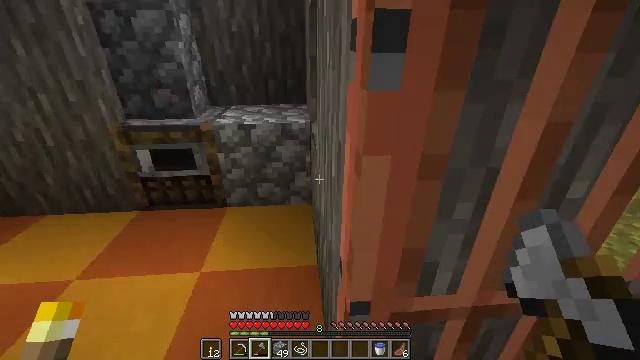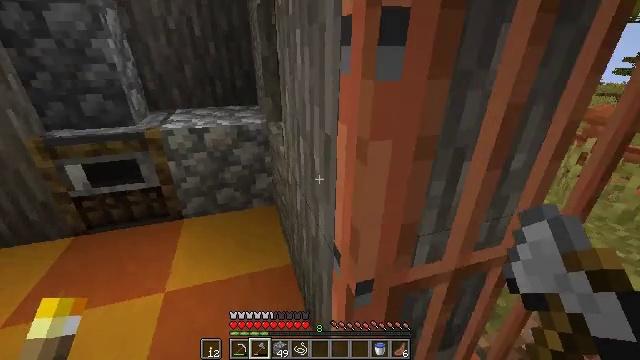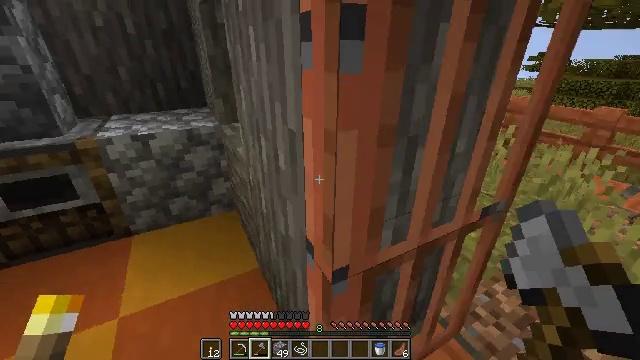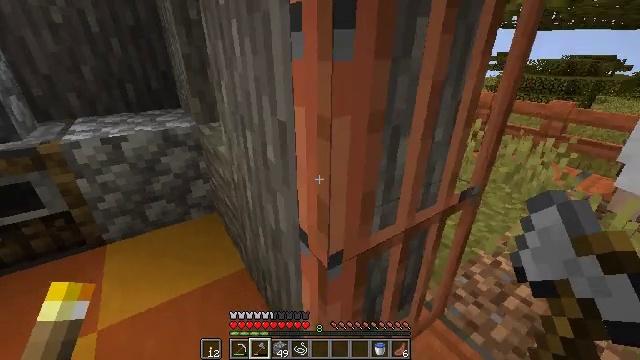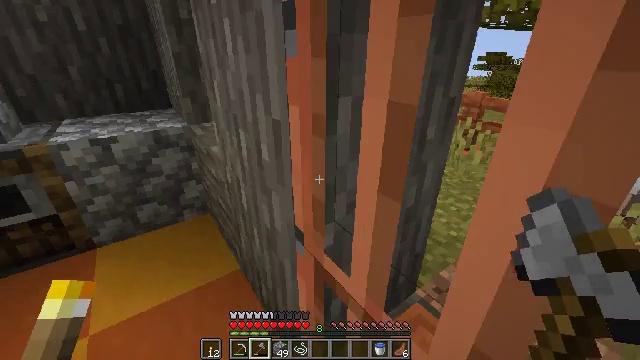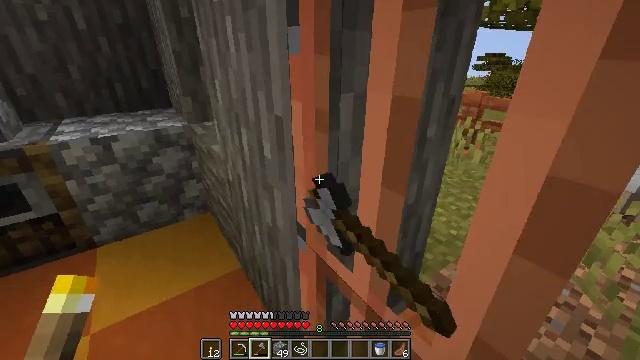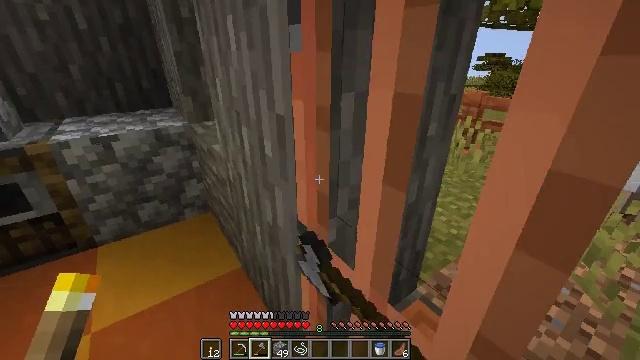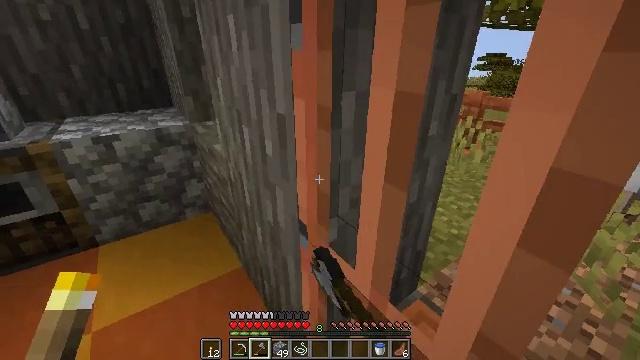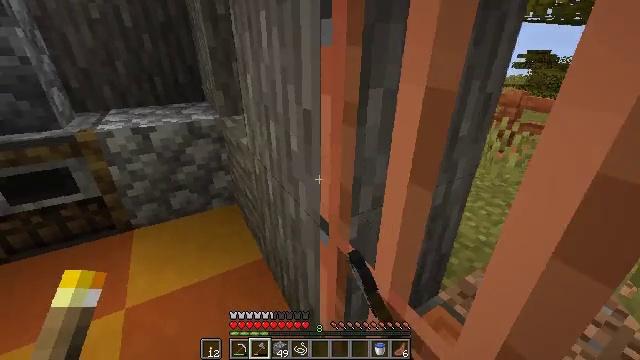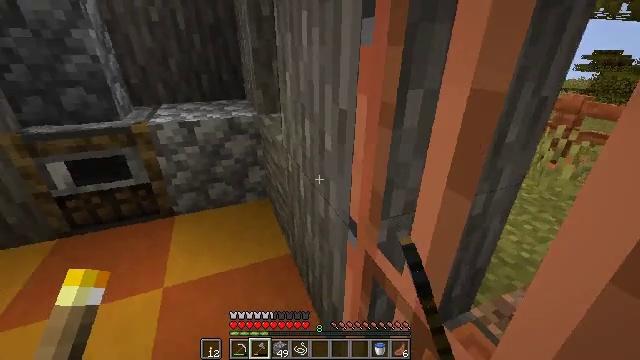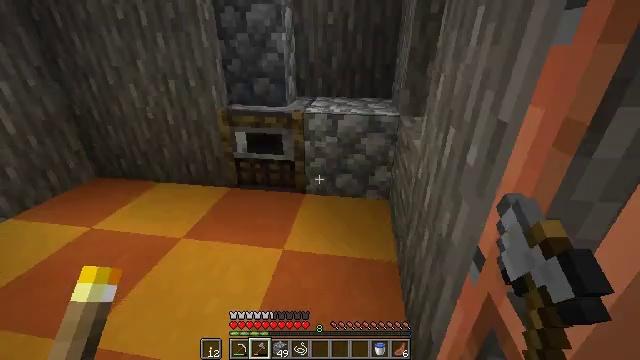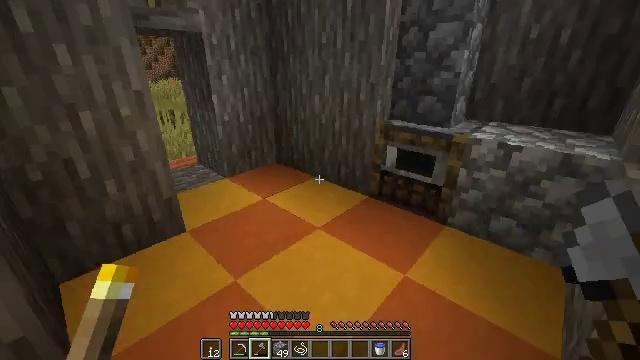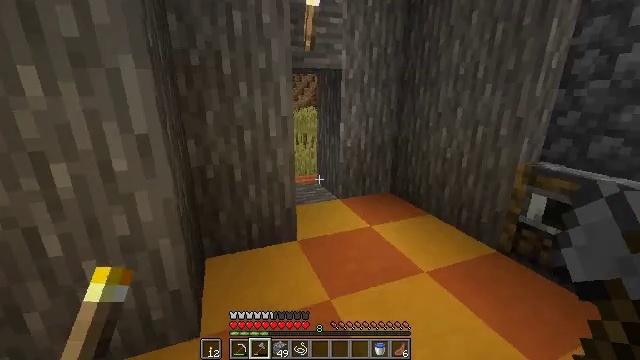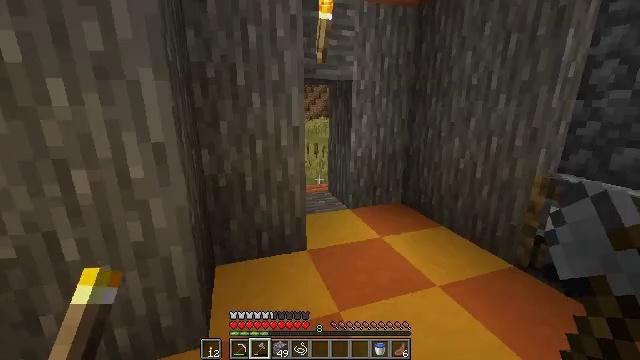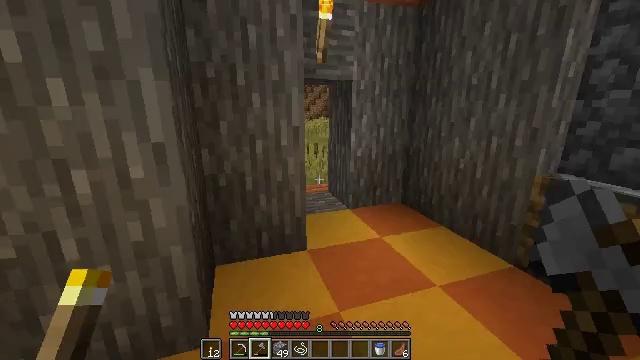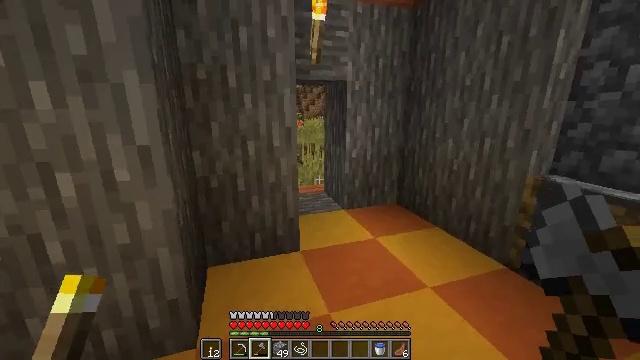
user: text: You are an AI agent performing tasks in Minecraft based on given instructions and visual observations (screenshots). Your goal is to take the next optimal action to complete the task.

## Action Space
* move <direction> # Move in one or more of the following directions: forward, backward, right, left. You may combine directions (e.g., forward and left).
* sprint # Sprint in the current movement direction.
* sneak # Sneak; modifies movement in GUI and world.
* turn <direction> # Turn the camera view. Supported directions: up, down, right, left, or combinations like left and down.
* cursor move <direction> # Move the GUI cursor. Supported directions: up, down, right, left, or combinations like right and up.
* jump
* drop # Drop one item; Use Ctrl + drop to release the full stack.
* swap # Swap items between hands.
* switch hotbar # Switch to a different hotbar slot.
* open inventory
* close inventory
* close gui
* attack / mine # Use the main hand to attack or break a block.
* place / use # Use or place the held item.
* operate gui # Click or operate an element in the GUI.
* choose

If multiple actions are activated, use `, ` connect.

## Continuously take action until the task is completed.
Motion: motion action
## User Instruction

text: Mine the orange carpet to pick it up.
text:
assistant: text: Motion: turn right, attack / mine
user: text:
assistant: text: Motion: turn right, attack / mine
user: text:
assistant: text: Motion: turn right, attack / mine
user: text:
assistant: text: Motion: turn right, attack / mine and use / place
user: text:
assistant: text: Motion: attack / mine and use / place
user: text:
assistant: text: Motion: attack / mine and use / place
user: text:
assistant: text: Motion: attack / mine and use / place
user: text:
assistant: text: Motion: turn left, attack / mine
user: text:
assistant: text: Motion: turn left, attack / mine
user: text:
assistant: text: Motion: turn left, attack / mine
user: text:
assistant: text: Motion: turn left and up, attack / mine
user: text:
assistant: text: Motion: turn left and up, attack / mine
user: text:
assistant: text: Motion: turn left and up, attack / mine
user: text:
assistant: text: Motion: attack / mine
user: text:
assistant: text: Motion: move right, attack / mine
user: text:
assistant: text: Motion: move right, attack / mine
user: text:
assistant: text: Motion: move right, attack / mine
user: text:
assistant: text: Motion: move right, turn left, attack / mine
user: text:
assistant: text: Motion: move right, turn left, attack / mine
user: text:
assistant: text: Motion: move right, turn left, attack / mine
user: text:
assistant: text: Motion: move right, turn left, attack / mine
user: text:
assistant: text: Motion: move right, turn left, attack / mine
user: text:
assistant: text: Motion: move right, turn left, attack / mine
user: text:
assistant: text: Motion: move right, attack / mine
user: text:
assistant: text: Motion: move right, attack / mine
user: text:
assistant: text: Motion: move right, attack / mine
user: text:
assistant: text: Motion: move right, turn right, attack / mine
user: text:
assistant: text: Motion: move right, turn right, attack / mine
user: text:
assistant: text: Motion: move right, turn right, attack / mine
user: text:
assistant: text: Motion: move forward and move right, turn right and down, attack / mine